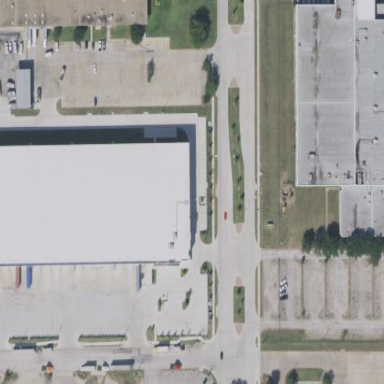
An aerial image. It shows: Warehouse.